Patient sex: M
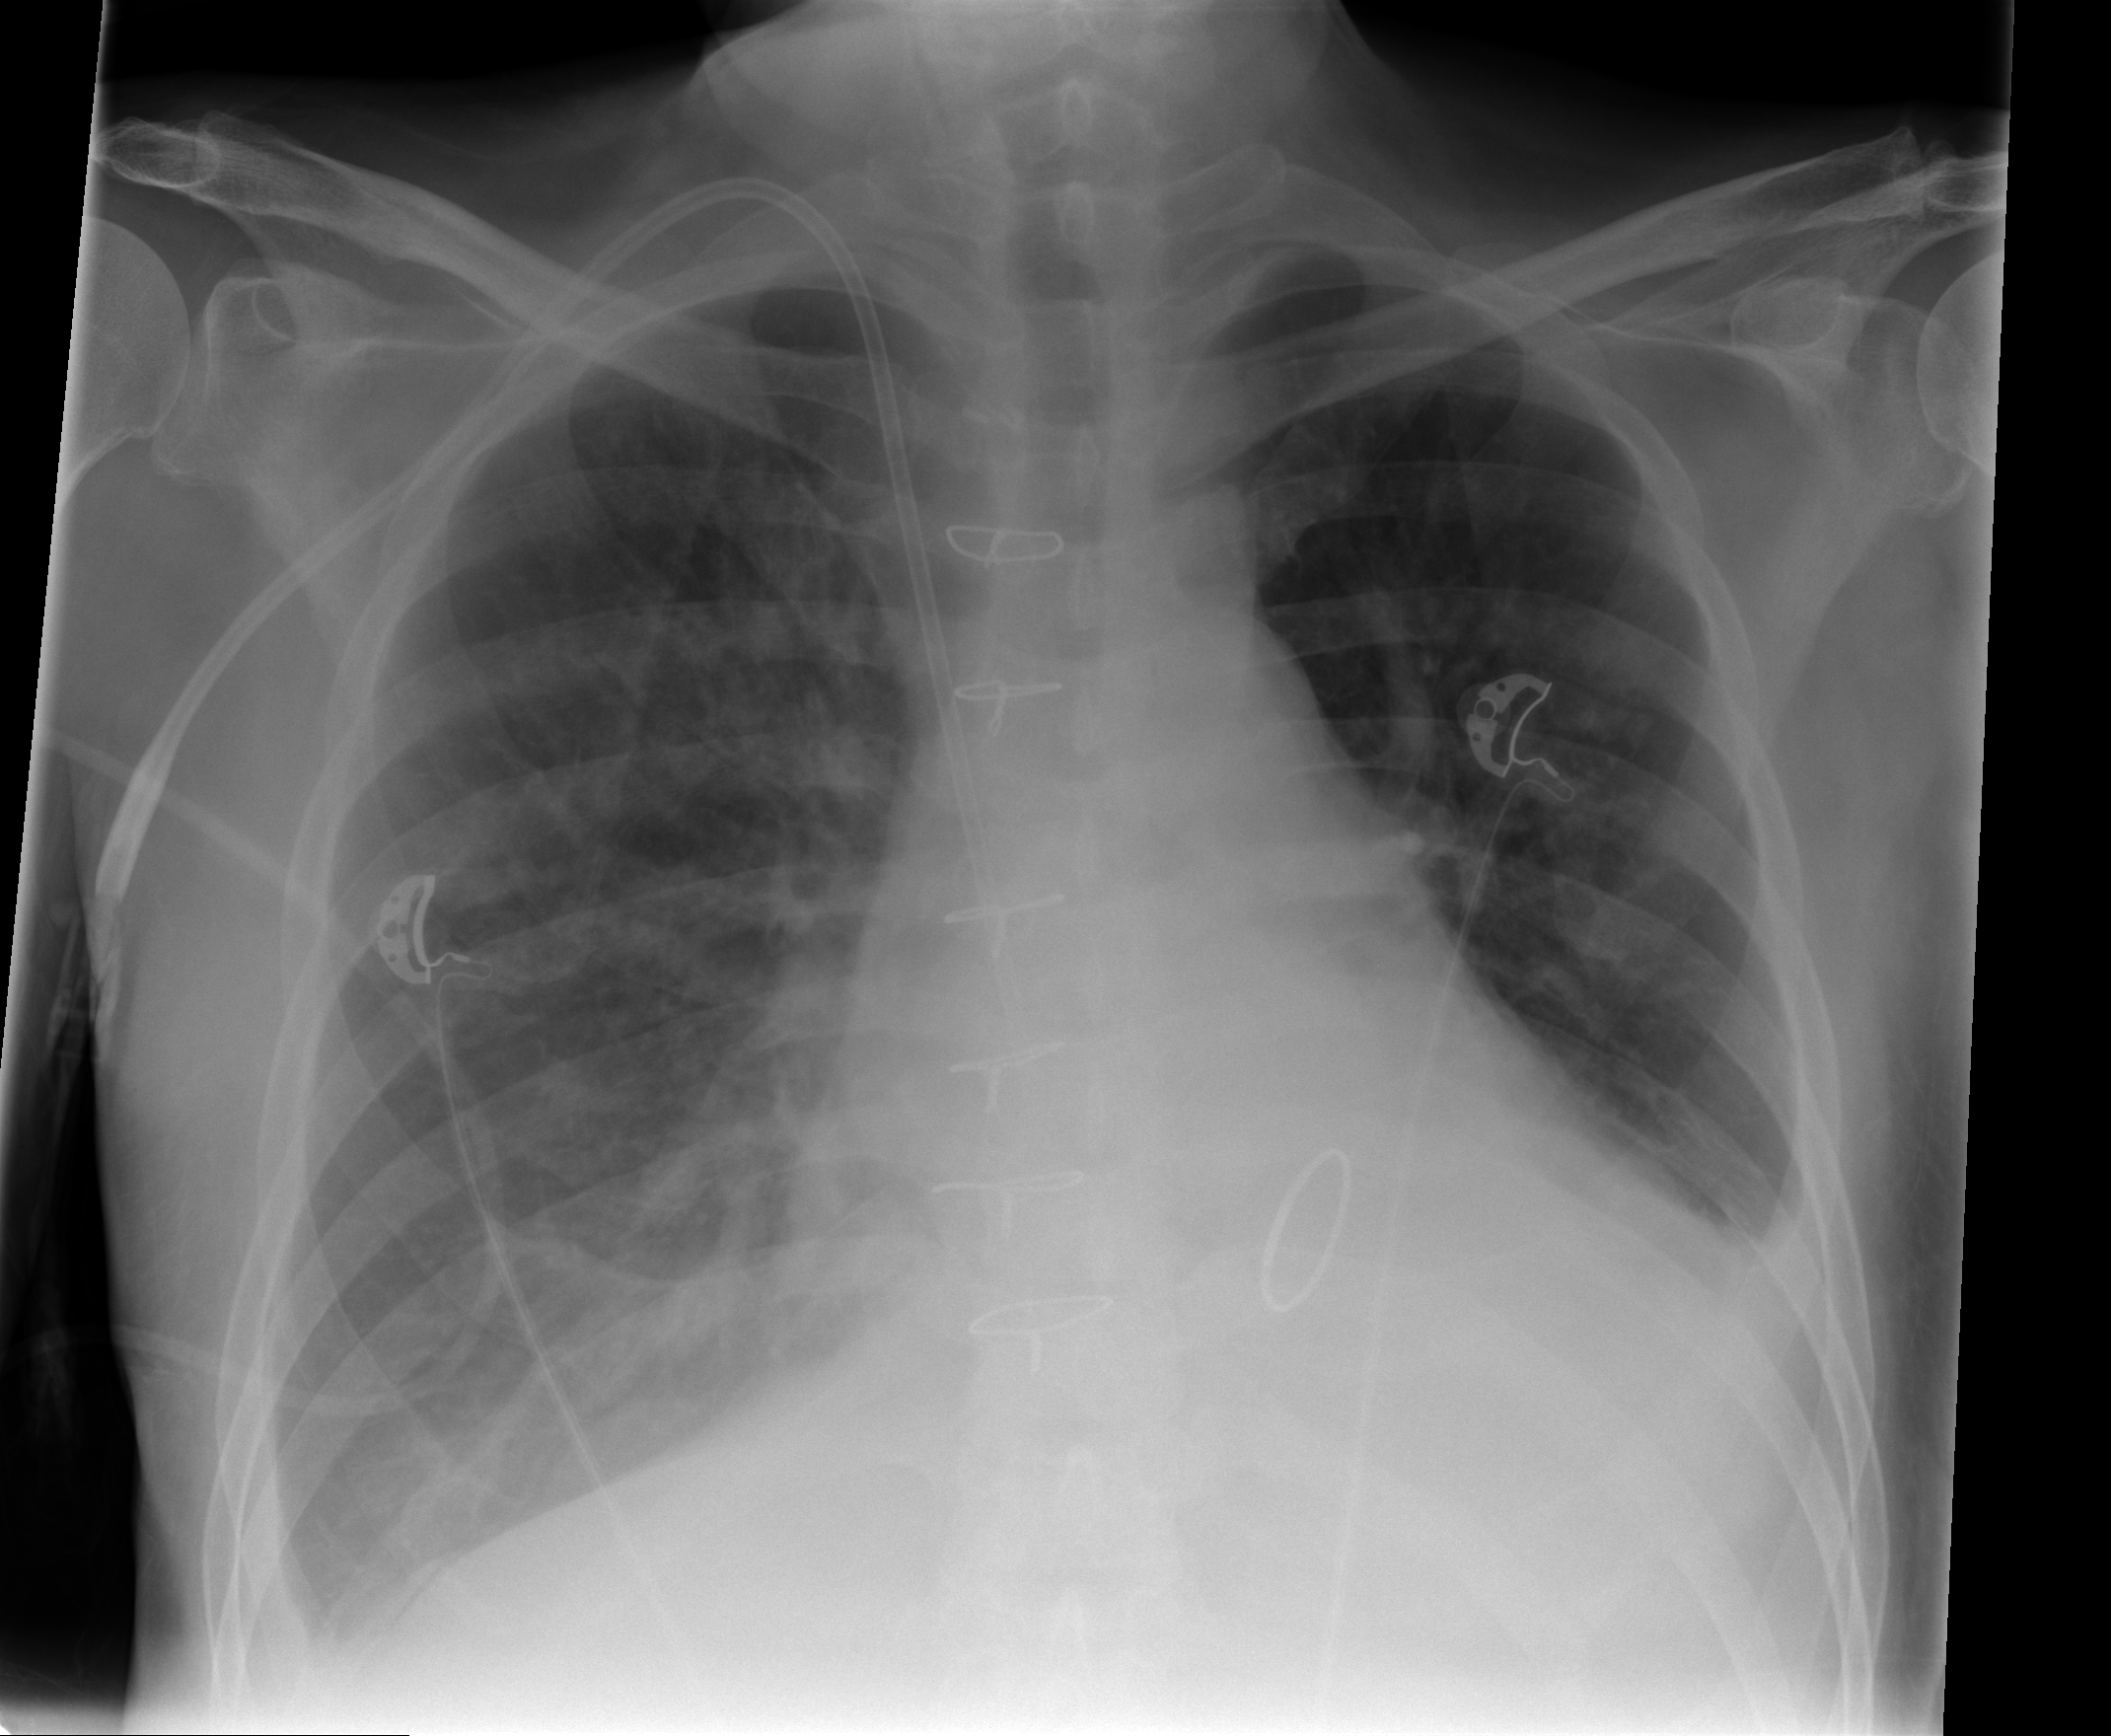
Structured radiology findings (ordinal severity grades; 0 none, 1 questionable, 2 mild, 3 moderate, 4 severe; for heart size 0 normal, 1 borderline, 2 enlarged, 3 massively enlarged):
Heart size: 0
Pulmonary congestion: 2
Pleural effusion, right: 2
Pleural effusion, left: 2
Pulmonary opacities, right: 0
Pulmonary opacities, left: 0
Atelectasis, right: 2
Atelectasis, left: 2